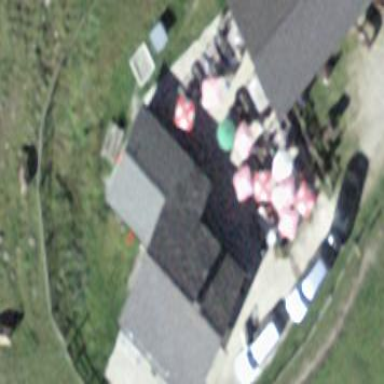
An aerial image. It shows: Restaurant building.